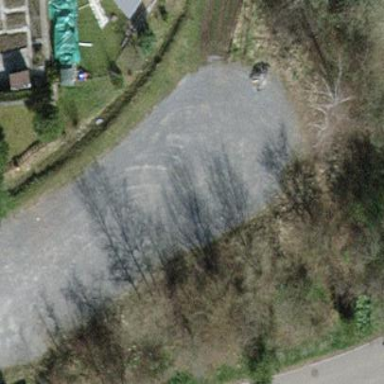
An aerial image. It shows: Parking area with gravel surface.